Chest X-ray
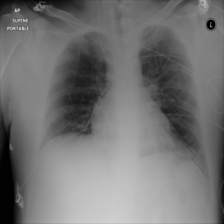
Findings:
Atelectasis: positive
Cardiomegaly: negative
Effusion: negative
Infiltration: negative
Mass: negative
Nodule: negative
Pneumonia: negative
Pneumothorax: negative
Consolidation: negative
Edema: negative
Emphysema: negative
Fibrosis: negative
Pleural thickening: negative
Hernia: negative